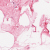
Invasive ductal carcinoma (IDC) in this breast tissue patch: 0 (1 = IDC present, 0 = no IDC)